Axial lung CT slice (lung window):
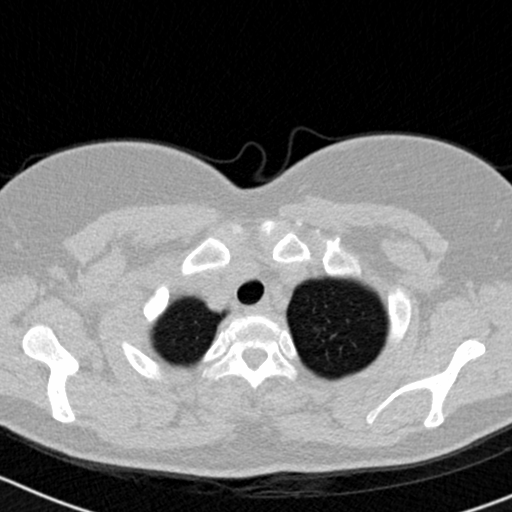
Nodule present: no